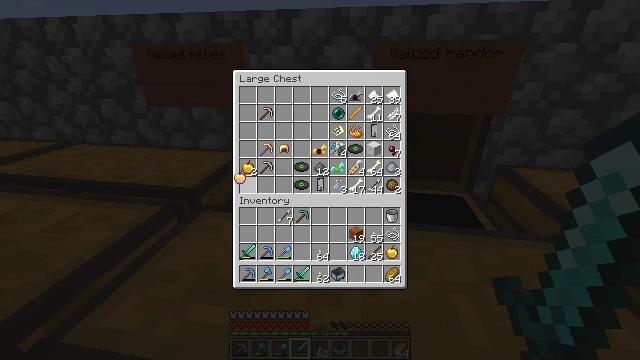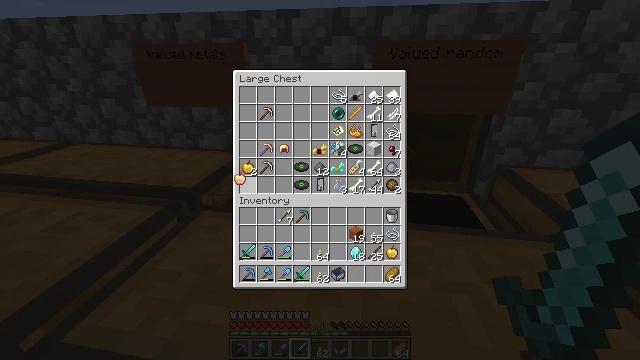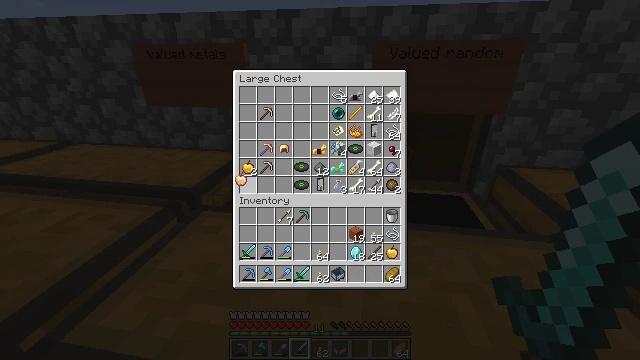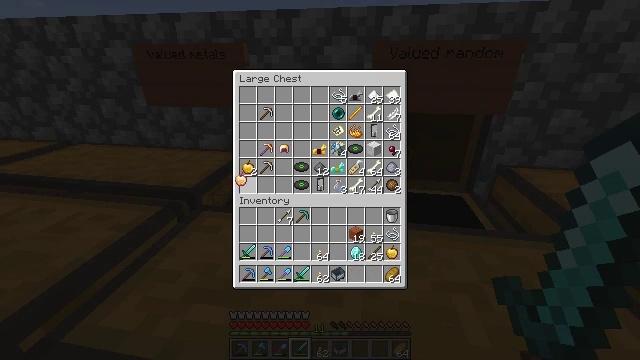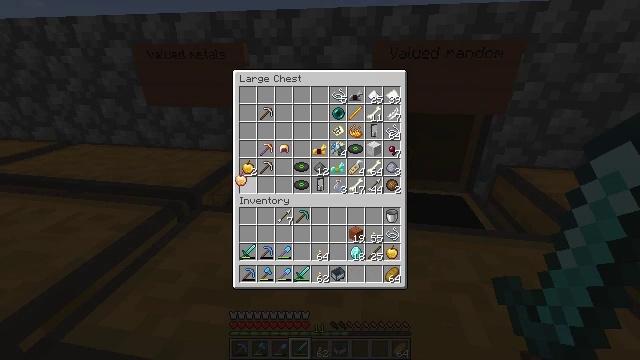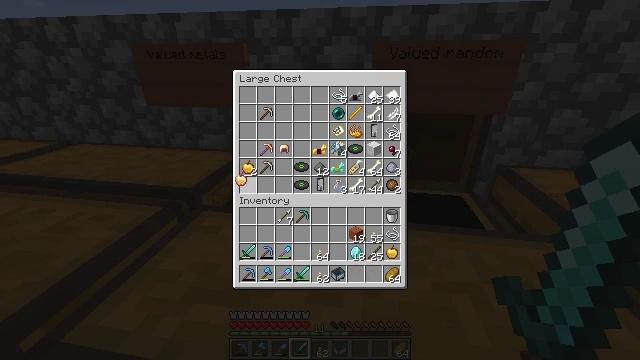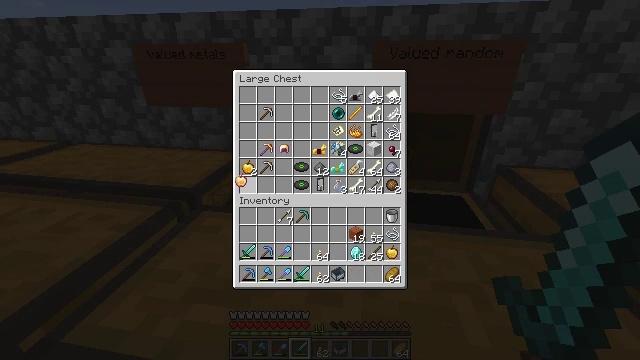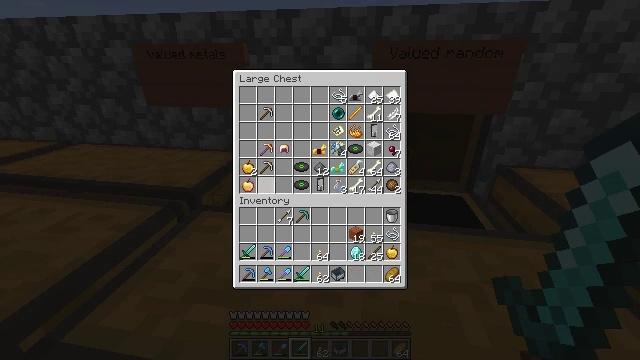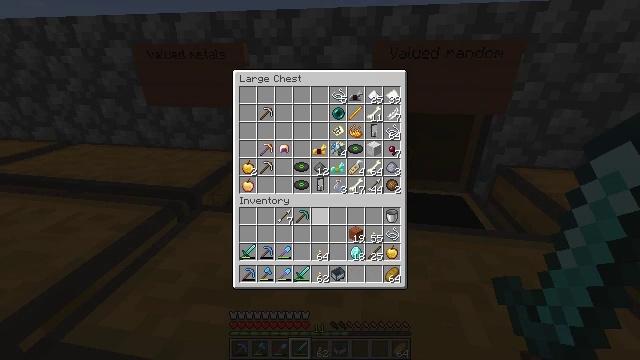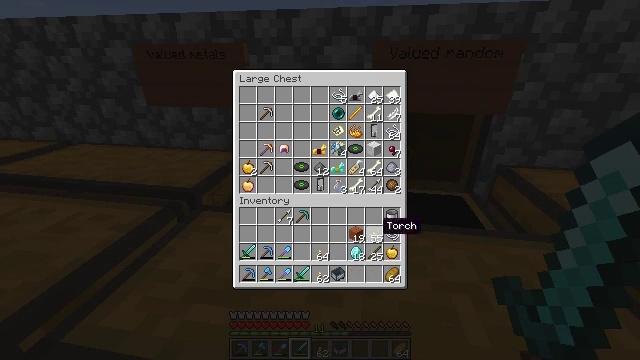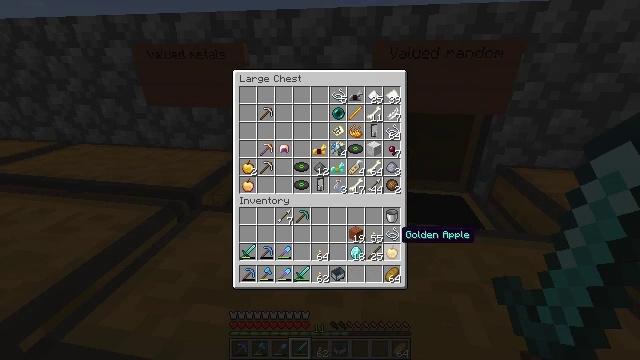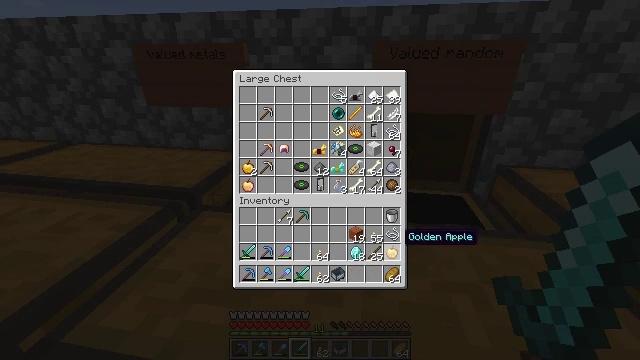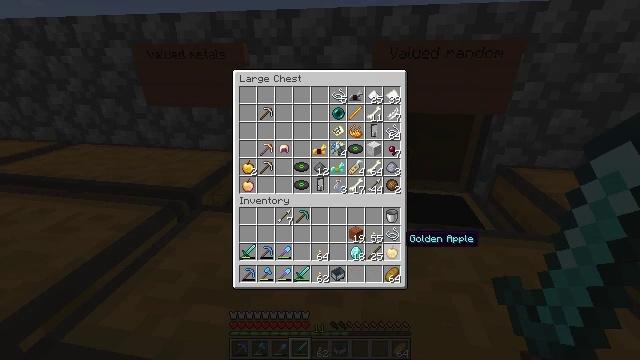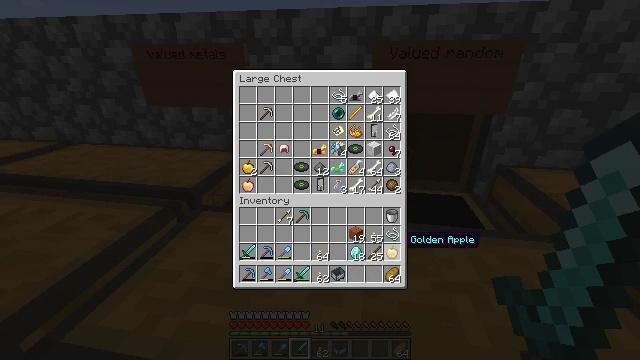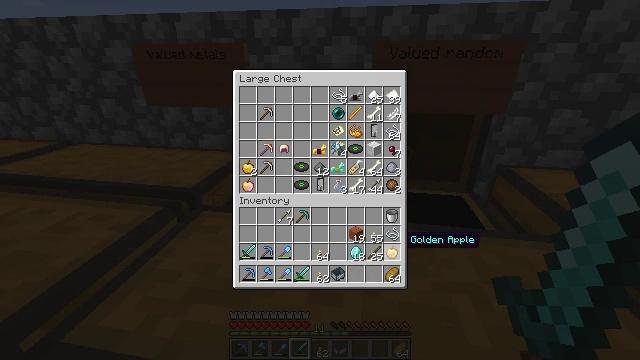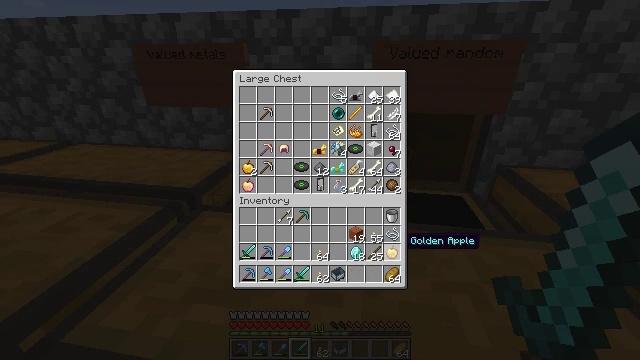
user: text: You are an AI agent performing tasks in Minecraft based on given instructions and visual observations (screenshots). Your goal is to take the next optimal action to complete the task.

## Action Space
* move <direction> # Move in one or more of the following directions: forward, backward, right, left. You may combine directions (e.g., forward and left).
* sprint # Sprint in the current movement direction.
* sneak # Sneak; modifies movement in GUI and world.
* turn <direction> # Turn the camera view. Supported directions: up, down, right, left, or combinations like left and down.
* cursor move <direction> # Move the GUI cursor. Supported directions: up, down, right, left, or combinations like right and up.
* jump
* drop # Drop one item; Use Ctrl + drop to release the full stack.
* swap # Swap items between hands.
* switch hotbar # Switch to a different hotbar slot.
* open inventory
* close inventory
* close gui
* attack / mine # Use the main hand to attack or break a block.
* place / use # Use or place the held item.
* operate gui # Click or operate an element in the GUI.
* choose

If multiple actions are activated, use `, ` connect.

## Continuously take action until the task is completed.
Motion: motion action
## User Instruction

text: Interact with the crafting table to make a diamond shovel.
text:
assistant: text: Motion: no_op
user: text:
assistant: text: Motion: no_op
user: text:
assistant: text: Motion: no_op
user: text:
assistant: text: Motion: operate gui
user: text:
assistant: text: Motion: operate gui
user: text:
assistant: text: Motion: operate gui
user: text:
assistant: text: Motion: cursor move right and down
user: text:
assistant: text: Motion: cursor move right and down
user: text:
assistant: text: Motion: cursor move right and down
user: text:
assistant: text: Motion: cursor move right and down
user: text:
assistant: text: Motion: no_op
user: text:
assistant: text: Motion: no_op
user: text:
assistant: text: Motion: no_op
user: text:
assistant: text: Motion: no_op
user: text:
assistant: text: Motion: no_op
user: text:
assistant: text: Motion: no_op
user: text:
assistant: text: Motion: no_op
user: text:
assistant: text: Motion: operate gui
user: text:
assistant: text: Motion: operate gui
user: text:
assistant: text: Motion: operate gui
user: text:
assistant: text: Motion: cursor move left
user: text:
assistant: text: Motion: cursor move left and up
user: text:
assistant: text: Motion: cursor move left and up
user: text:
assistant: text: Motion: cursor move left and up
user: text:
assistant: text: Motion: no_op
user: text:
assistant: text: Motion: no_op
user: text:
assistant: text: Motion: no_op
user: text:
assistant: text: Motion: no_op
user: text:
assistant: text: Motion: no_op
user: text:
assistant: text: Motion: no_op